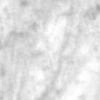
Label: no_change